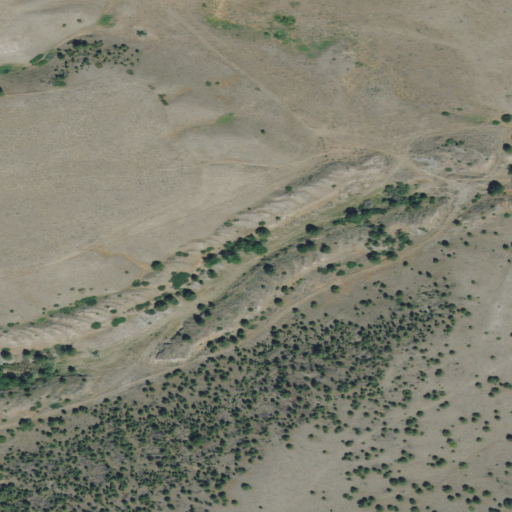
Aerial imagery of valley in Montana named Holmes Gulch containing grassland, evergreen forest, open development, and shrub